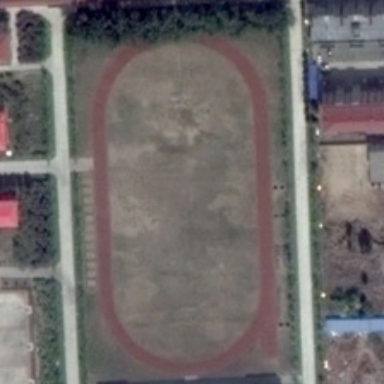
Is a playground with gray cement floor and dark red oval line in it .